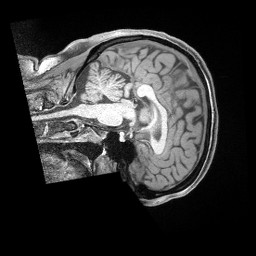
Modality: T1w
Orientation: sagittal
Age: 34
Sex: female
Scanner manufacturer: siemens
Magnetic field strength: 3 T
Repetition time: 2 s
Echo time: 0.00211 s